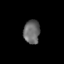
Tissue: skin
Cell type: Epithelial cells
Senescence score: 0.2813
Nuclear area (px): 379
Mean DAPI intensity: 104.736